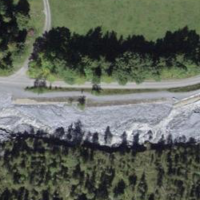
EUNIS habitat code: 43
Species observed at this site:
Lysandra coridon
Erebia ligea
Silene dioica